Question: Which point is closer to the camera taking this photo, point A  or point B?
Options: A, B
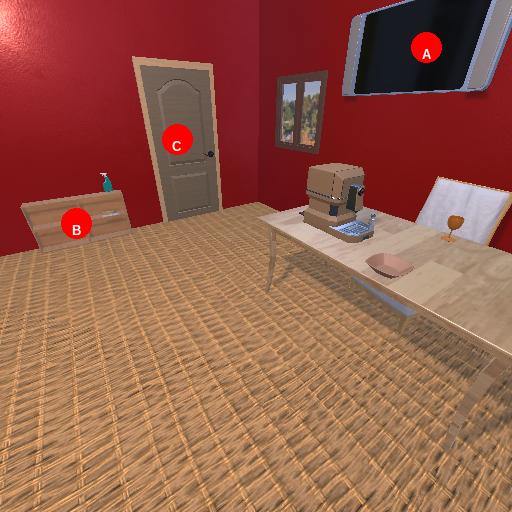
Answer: A